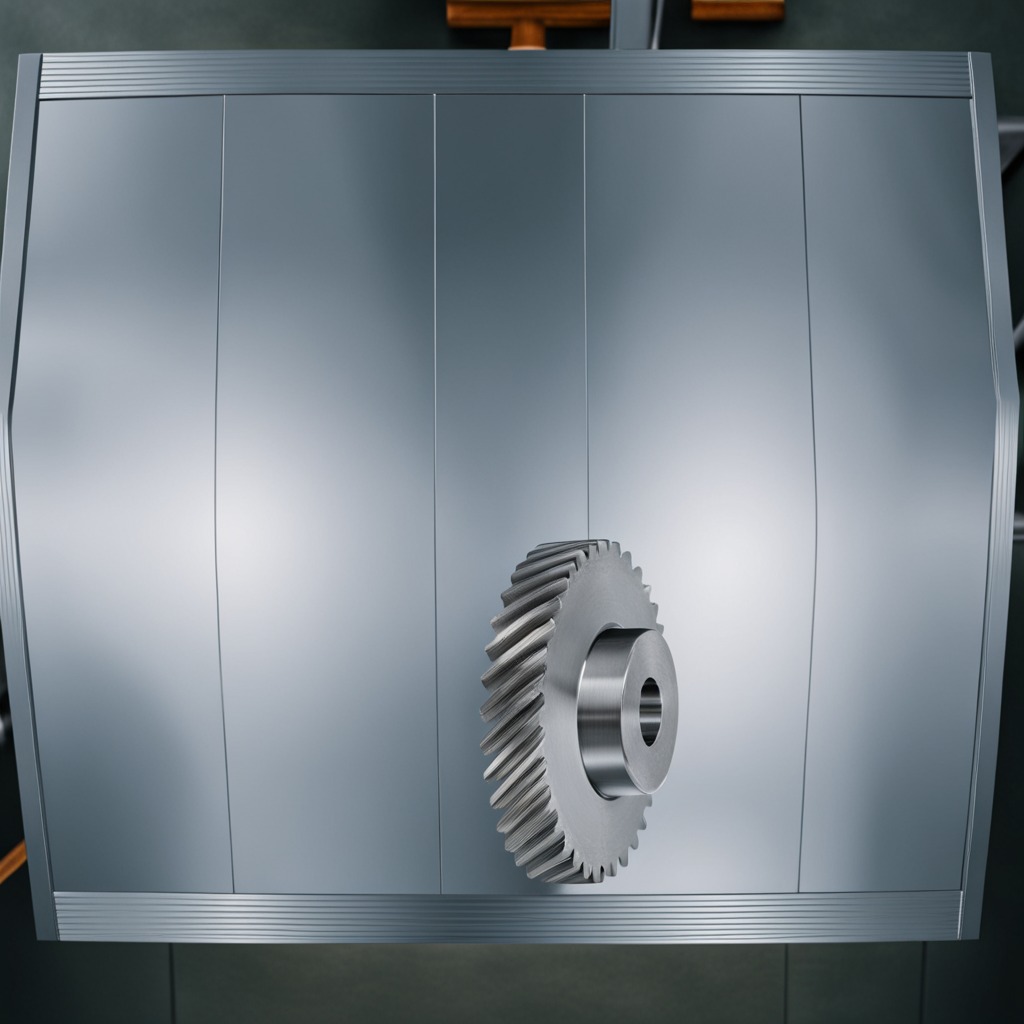
A steel gear with teeth is lying on a toolbox surface in an airplane hangar workshop.